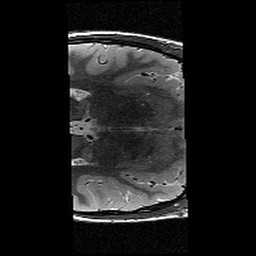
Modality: T2w
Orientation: axial
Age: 12
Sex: male
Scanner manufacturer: siemens
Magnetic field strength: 3 T
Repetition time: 9.23 s
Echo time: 0.067 s